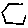
Label: hexagon